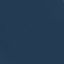
Land use / land cover class: SeaLake